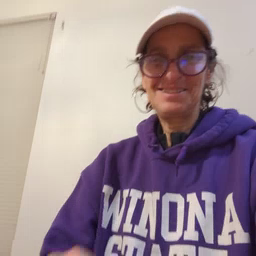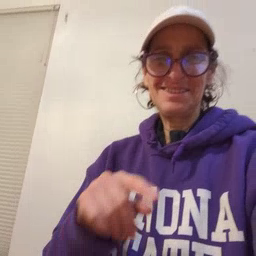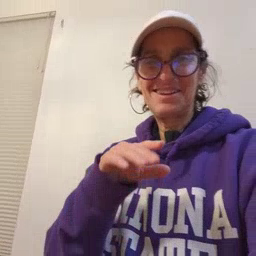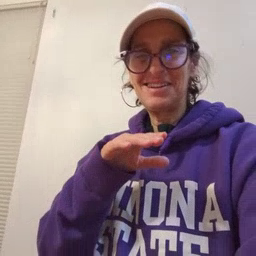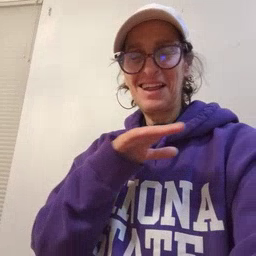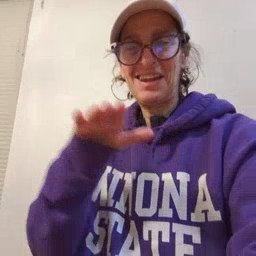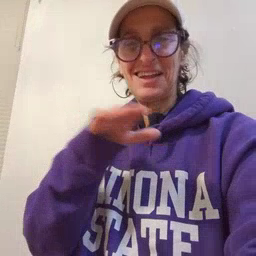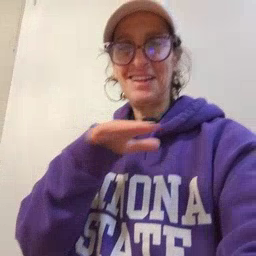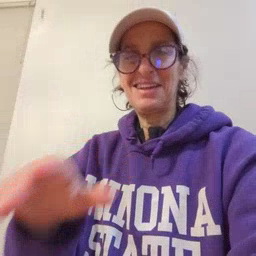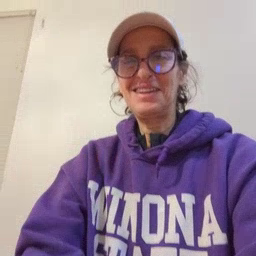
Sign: clean